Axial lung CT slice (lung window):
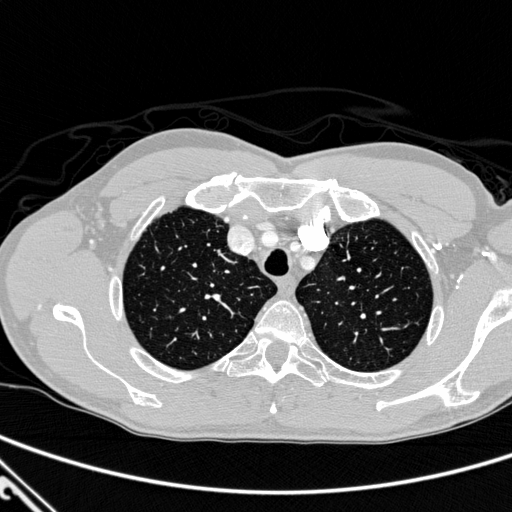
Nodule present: no